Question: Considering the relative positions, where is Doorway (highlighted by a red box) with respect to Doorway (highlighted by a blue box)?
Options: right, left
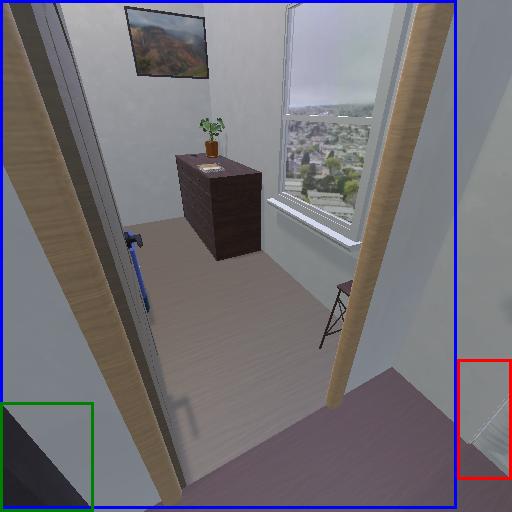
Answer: right